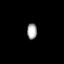
Tissue: prostate
Cell type: Fibroblasts
Senescence score: 0.6854
Nuclear area (px): 154
Mean DAPI intensity: 166.955